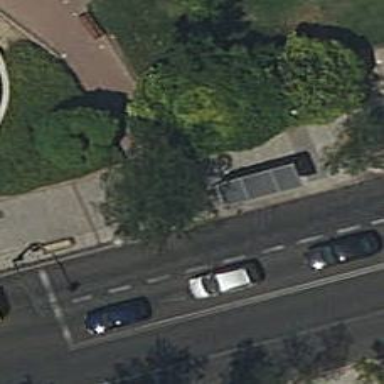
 serving as platform for public transportation."